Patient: sex F, age 59
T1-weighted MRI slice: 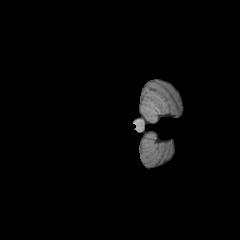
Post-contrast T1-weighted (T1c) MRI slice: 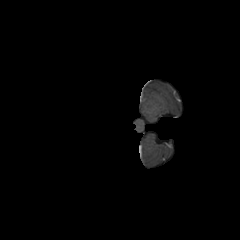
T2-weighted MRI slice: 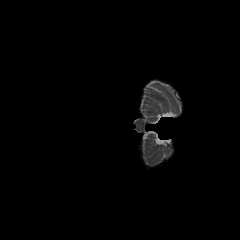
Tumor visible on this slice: no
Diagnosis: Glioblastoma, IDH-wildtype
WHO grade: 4